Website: walmart
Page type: customer-info-address
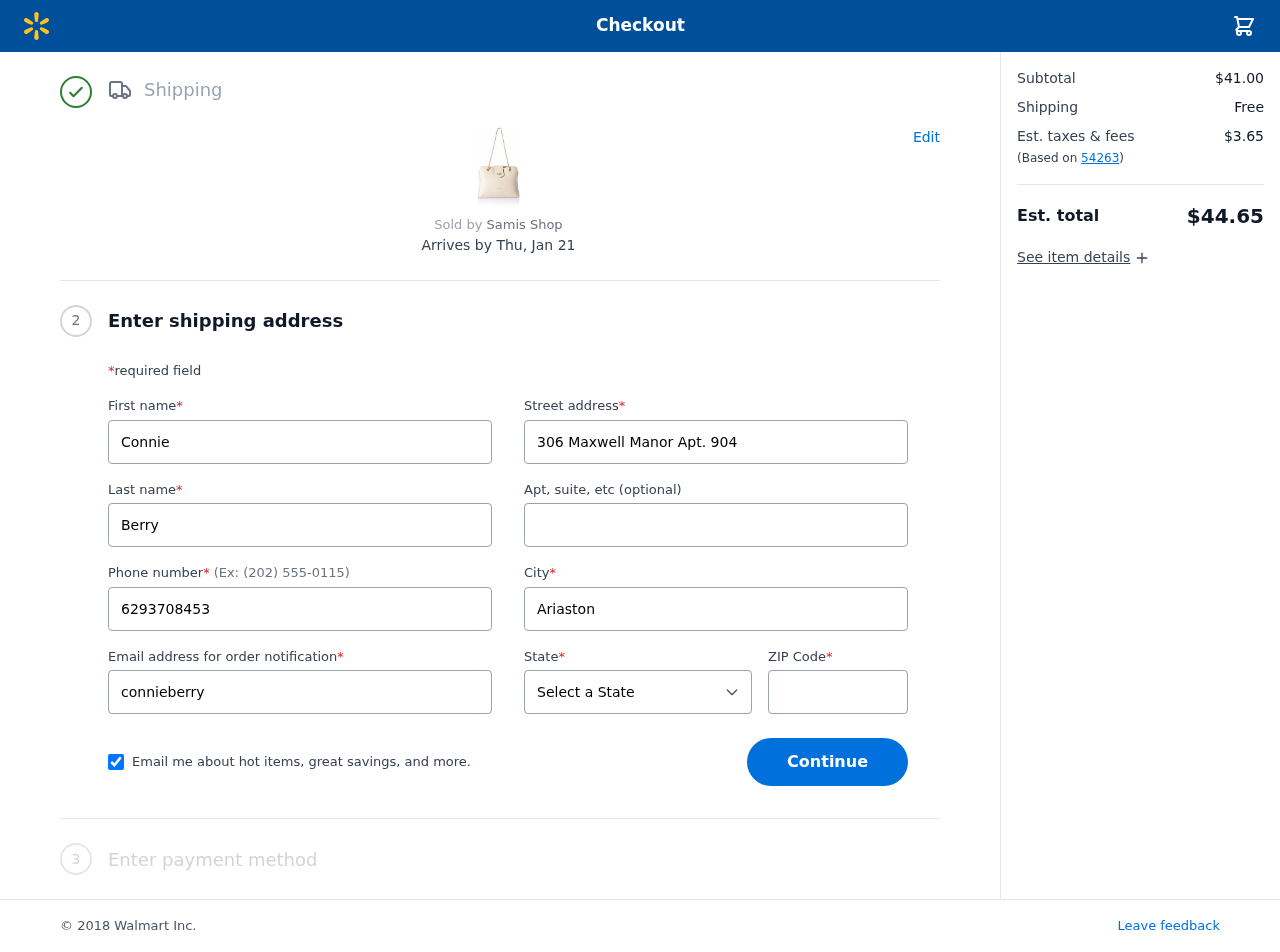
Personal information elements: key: PII_CITY
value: Ariaston
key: PII_EMAIL
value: connieberry@hotmail.com
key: PII_FIRSTNAME
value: Connie
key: PII_LASTNAME
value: Berry
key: PII_PHONE
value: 6293708453
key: PII_POSTCODE
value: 54263
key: PII_STATE
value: Missouri
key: PII_STREET
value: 306 Maxwell Manor Apt. 904
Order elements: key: ORDER_DELIVERY_DATE
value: Thu, Jan 21
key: ORDER_SUBTOTAL
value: $41.00
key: ORDER_SHIPPING_COST
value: Free
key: ORDER_TAX
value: $3.65
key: ORDER_TOTAL
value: $44.65